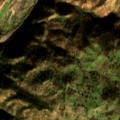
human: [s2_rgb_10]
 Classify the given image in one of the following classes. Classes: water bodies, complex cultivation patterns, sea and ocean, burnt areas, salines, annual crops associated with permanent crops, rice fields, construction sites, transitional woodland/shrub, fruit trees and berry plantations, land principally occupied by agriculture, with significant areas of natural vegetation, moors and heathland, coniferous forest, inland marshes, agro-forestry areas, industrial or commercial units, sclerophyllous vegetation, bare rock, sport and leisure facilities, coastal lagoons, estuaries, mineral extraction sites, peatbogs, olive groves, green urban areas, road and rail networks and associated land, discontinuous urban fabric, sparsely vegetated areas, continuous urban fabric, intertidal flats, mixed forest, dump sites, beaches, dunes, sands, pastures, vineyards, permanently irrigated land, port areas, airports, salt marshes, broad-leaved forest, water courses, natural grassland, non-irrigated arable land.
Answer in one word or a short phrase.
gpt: olive groves, annual crops associated with permanent crops, broad-leaved forest, sclerophyllous vegetation, transitional woodland/shrub, water courses